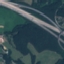
Label: Highway